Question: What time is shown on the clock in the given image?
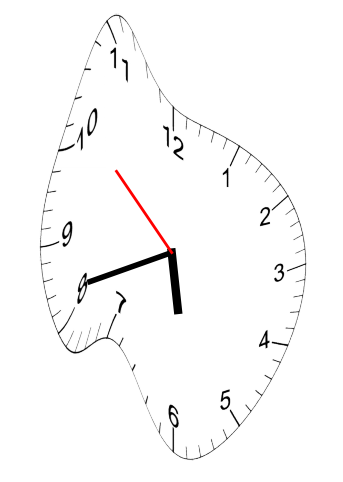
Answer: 05:41:52